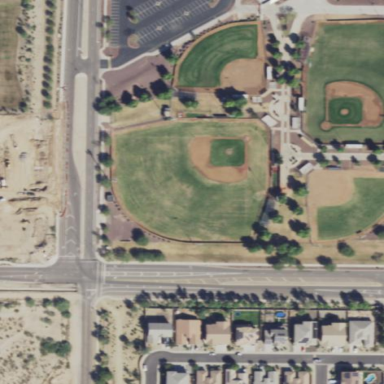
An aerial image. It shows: Baseball pitch for leisure land activities.